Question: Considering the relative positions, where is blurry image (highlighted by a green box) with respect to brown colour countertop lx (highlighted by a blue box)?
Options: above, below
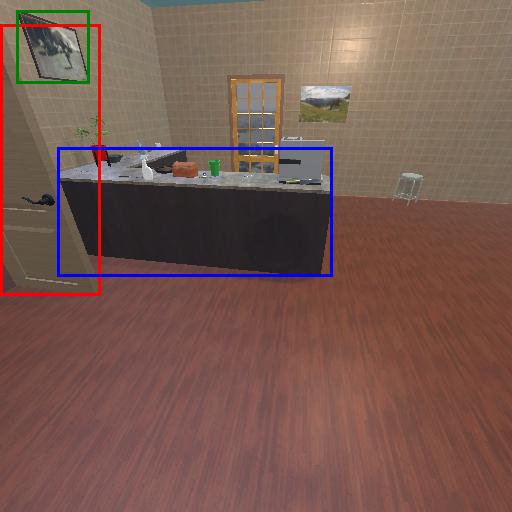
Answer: above